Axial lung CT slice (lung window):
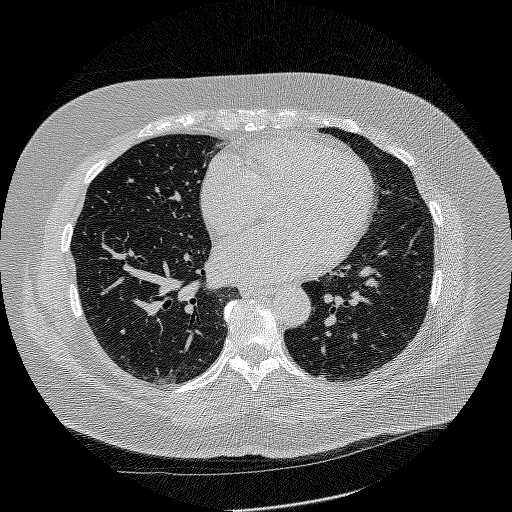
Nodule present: no